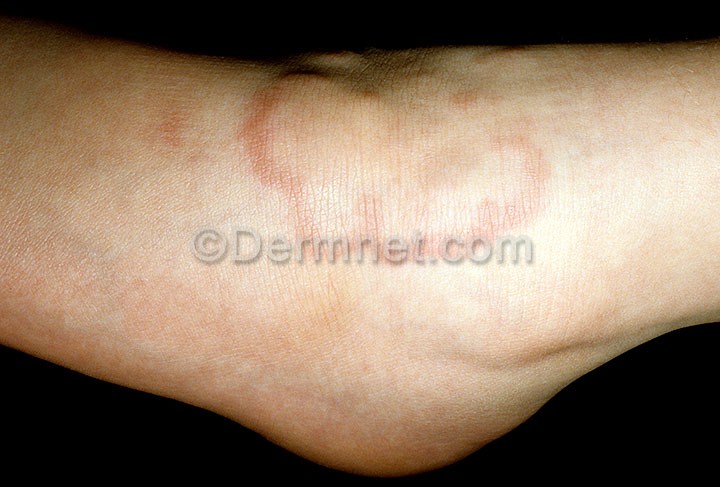
Disease: Systemic Disease